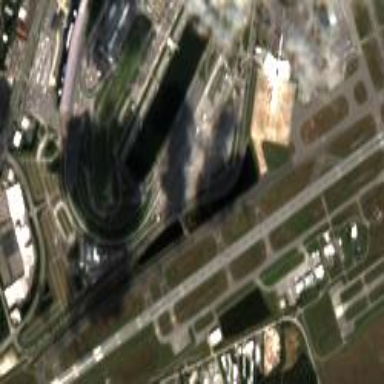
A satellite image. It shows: Runway at airport.